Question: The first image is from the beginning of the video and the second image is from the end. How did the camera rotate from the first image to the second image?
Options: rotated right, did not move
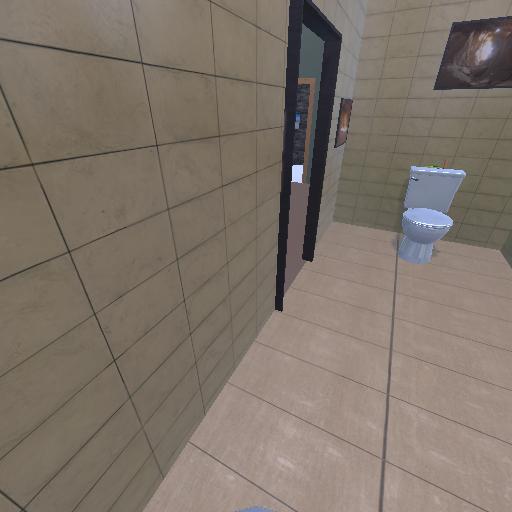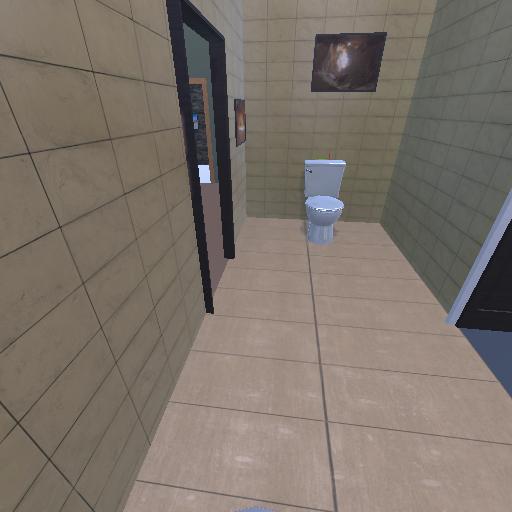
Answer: rotated right